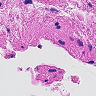
Metastatic tissue present: no